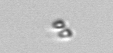
Label: Chaetoceros